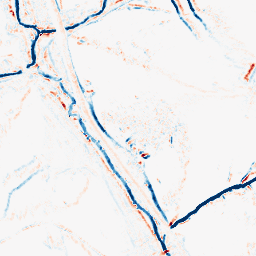
Category: morphological
Decomposition family: morphological_diamond
Decomposition parameters: operation: average
radius: 3
Upsampling method: linear_exact
Upsampling parameters: scale: 4
Upsampling scale: 4